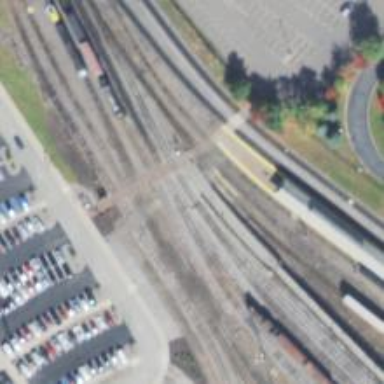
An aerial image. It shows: Crossing for the railway.